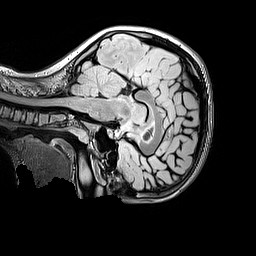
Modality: FLAIR
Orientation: sagittal
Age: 12
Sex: female
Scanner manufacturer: siemens
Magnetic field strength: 3 T
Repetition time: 5 s
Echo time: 0.388 s